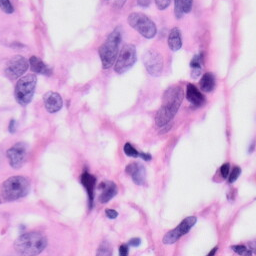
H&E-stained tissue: Skin